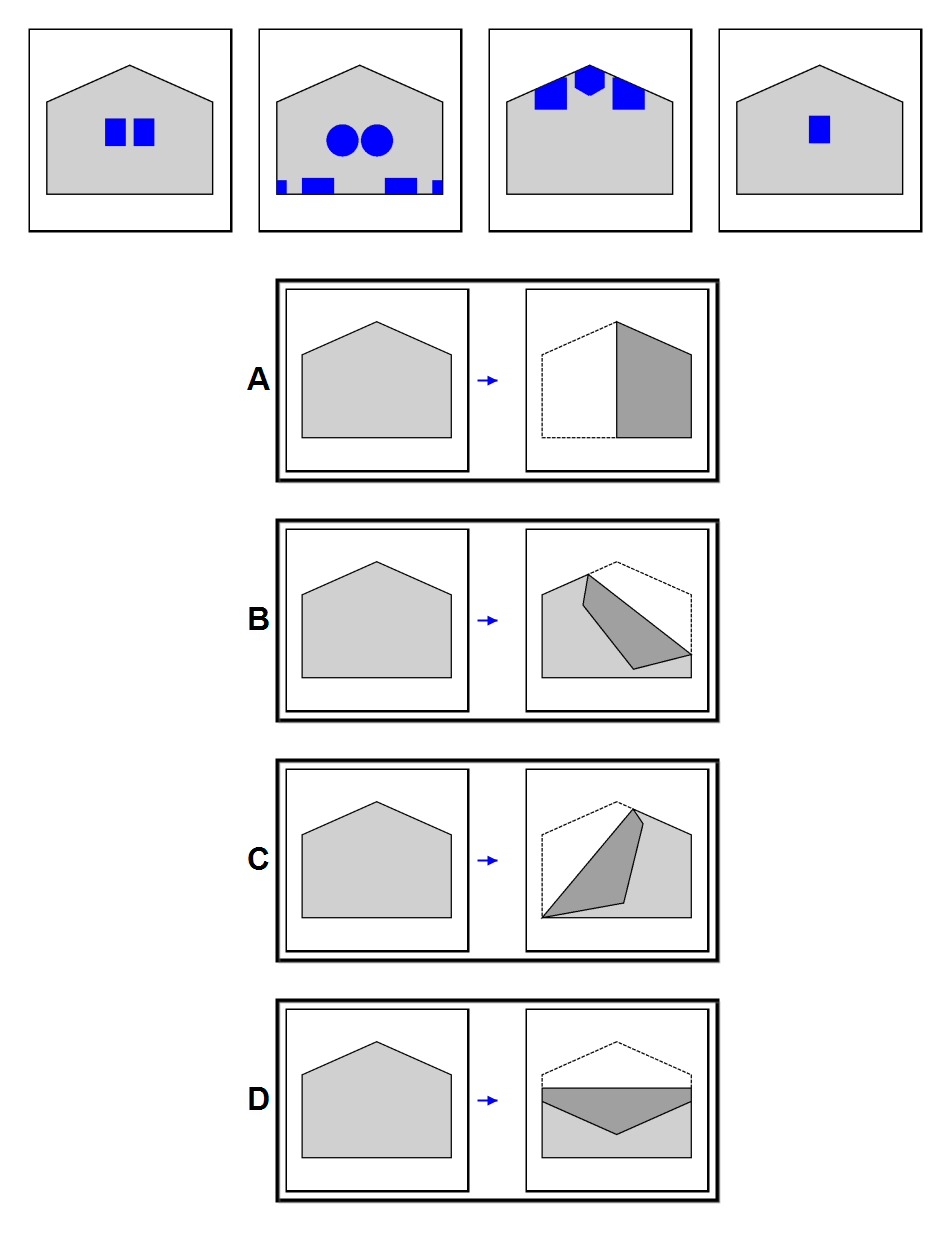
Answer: A